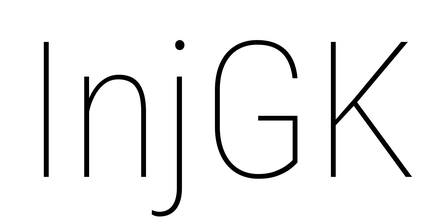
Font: Roboto_Condensed_Thin